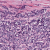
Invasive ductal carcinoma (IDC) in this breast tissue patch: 1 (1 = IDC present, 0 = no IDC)